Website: home-depot
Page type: customer-info-address
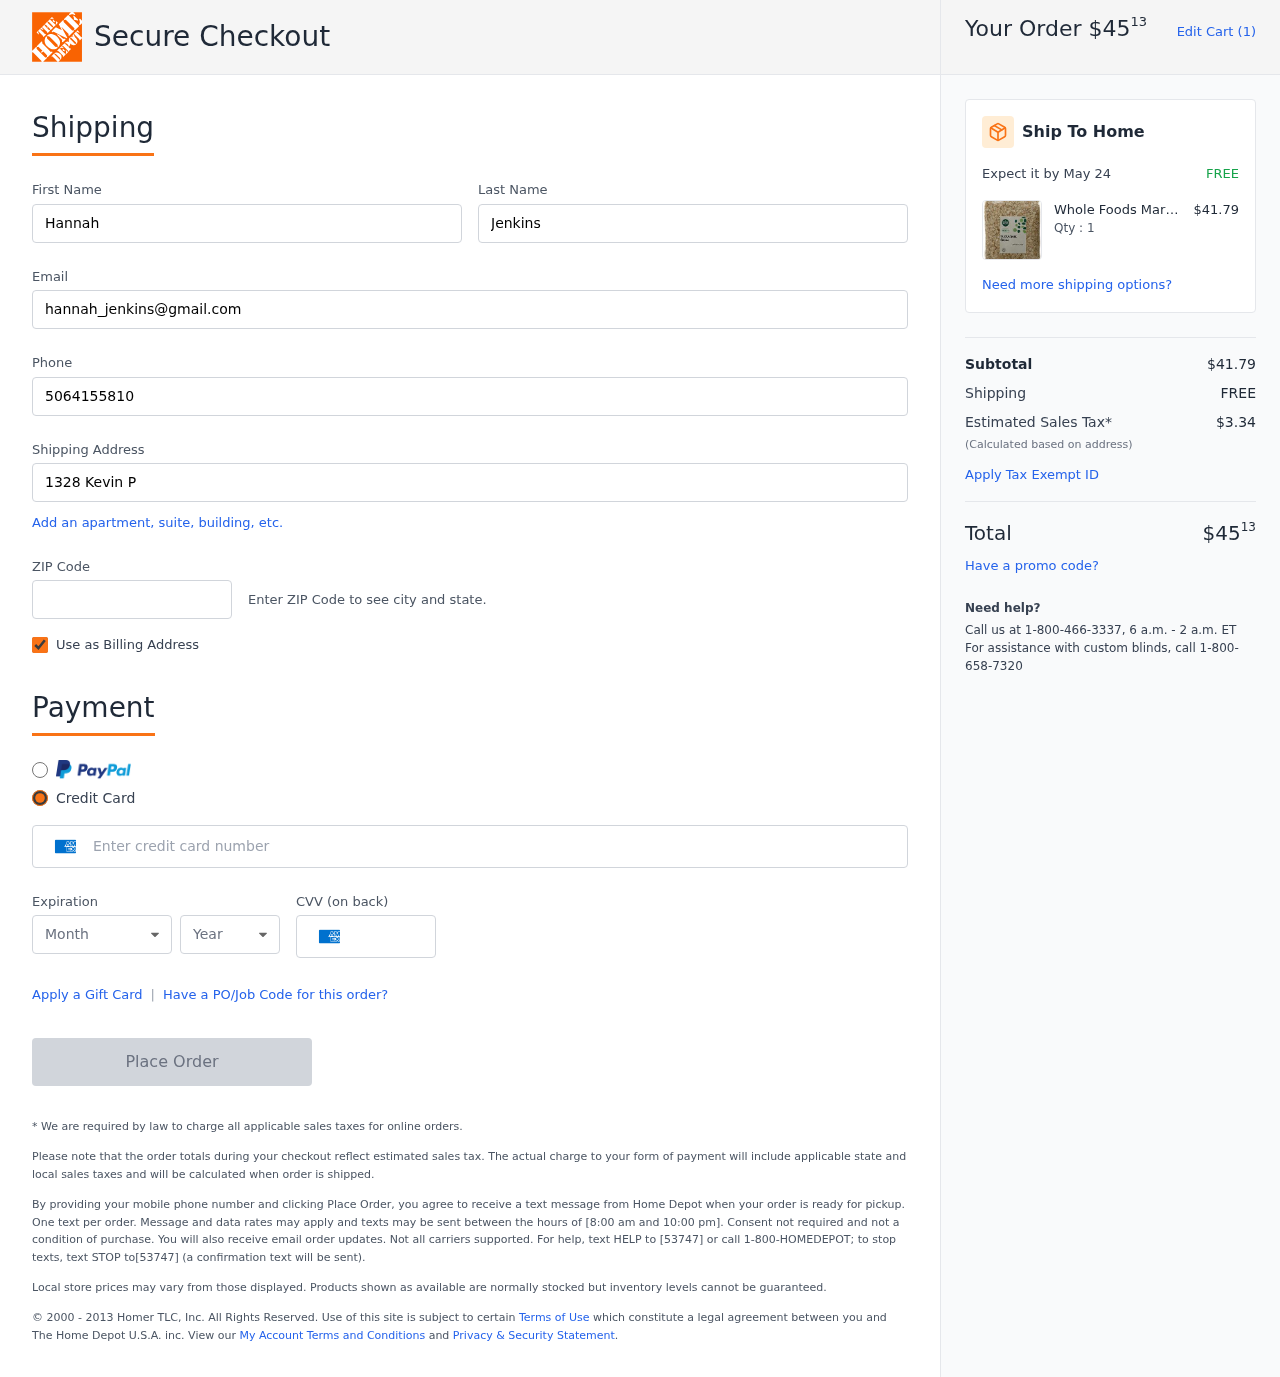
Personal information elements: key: PII_CARD_CVV
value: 7314
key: PII_CARD_EXPIRY_MONTH
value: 02
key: PII_CARD_EXPIRY_YEAR
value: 27
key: PII_CARD_NUMBER
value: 3419 6394 5680 442
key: PII_EMAIL
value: hannah_jenkins@gmail.com
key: PII_FIRSTNAME
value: Hannah
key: PII_LASTNAME
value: Jenkins
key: PII_PHONE
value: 5064155810
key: PII_POSTCODE
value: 03291
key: PII_STREET
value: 1328 Kevin Plaza Apt. 152
Product elements: key: PRODUCT1_BRAND
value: Whole Foods Market
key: PRODUCT1_NAME
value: Whole Foods Market Organic Buckwheat Flakes, 500 g
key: PRODUCT1_PRICE
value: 41.79
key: PRODUCT1_QUANTITY
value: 1
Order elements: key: ORDER_TOTAL
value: $4513
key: ORDER_NUM_ITEMS
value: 1
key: ORDER_DELIVERY_DATE
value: May 24
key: ORDER_SUBTOTAL
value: $41.79
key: ORDER_SHIPPING_COST
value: FREE
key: ORDER_TAX
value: $3.34